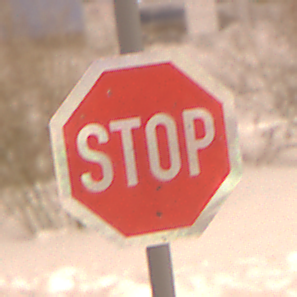
Verkehrszeichen: Stop
Umgebung: Outdoor, Urban
Tageszeit: Night
Wetter: Overcast
Licht: Artificial
Jahreszeit: Winter
Kontrast: MediumContrast